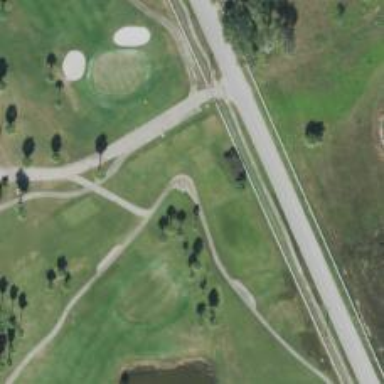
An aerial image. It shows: Pathway for golfing.